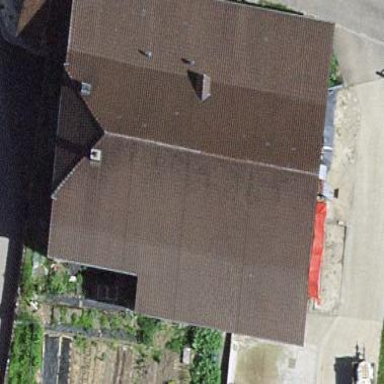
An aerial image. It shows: Farm building.